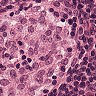
Metastatic tissue present: no